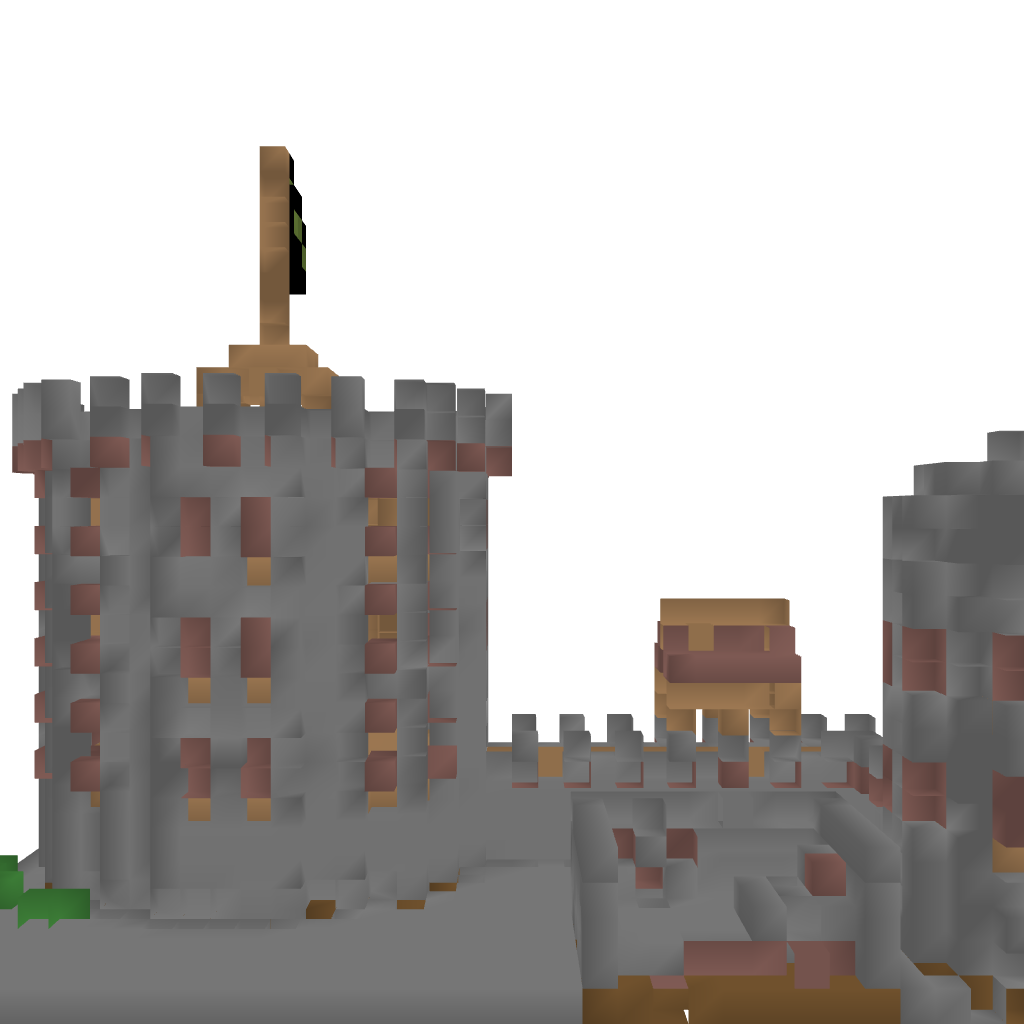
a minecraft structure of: Ramshorn Fortress good quality